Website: ulta-beauty
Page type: account-selection
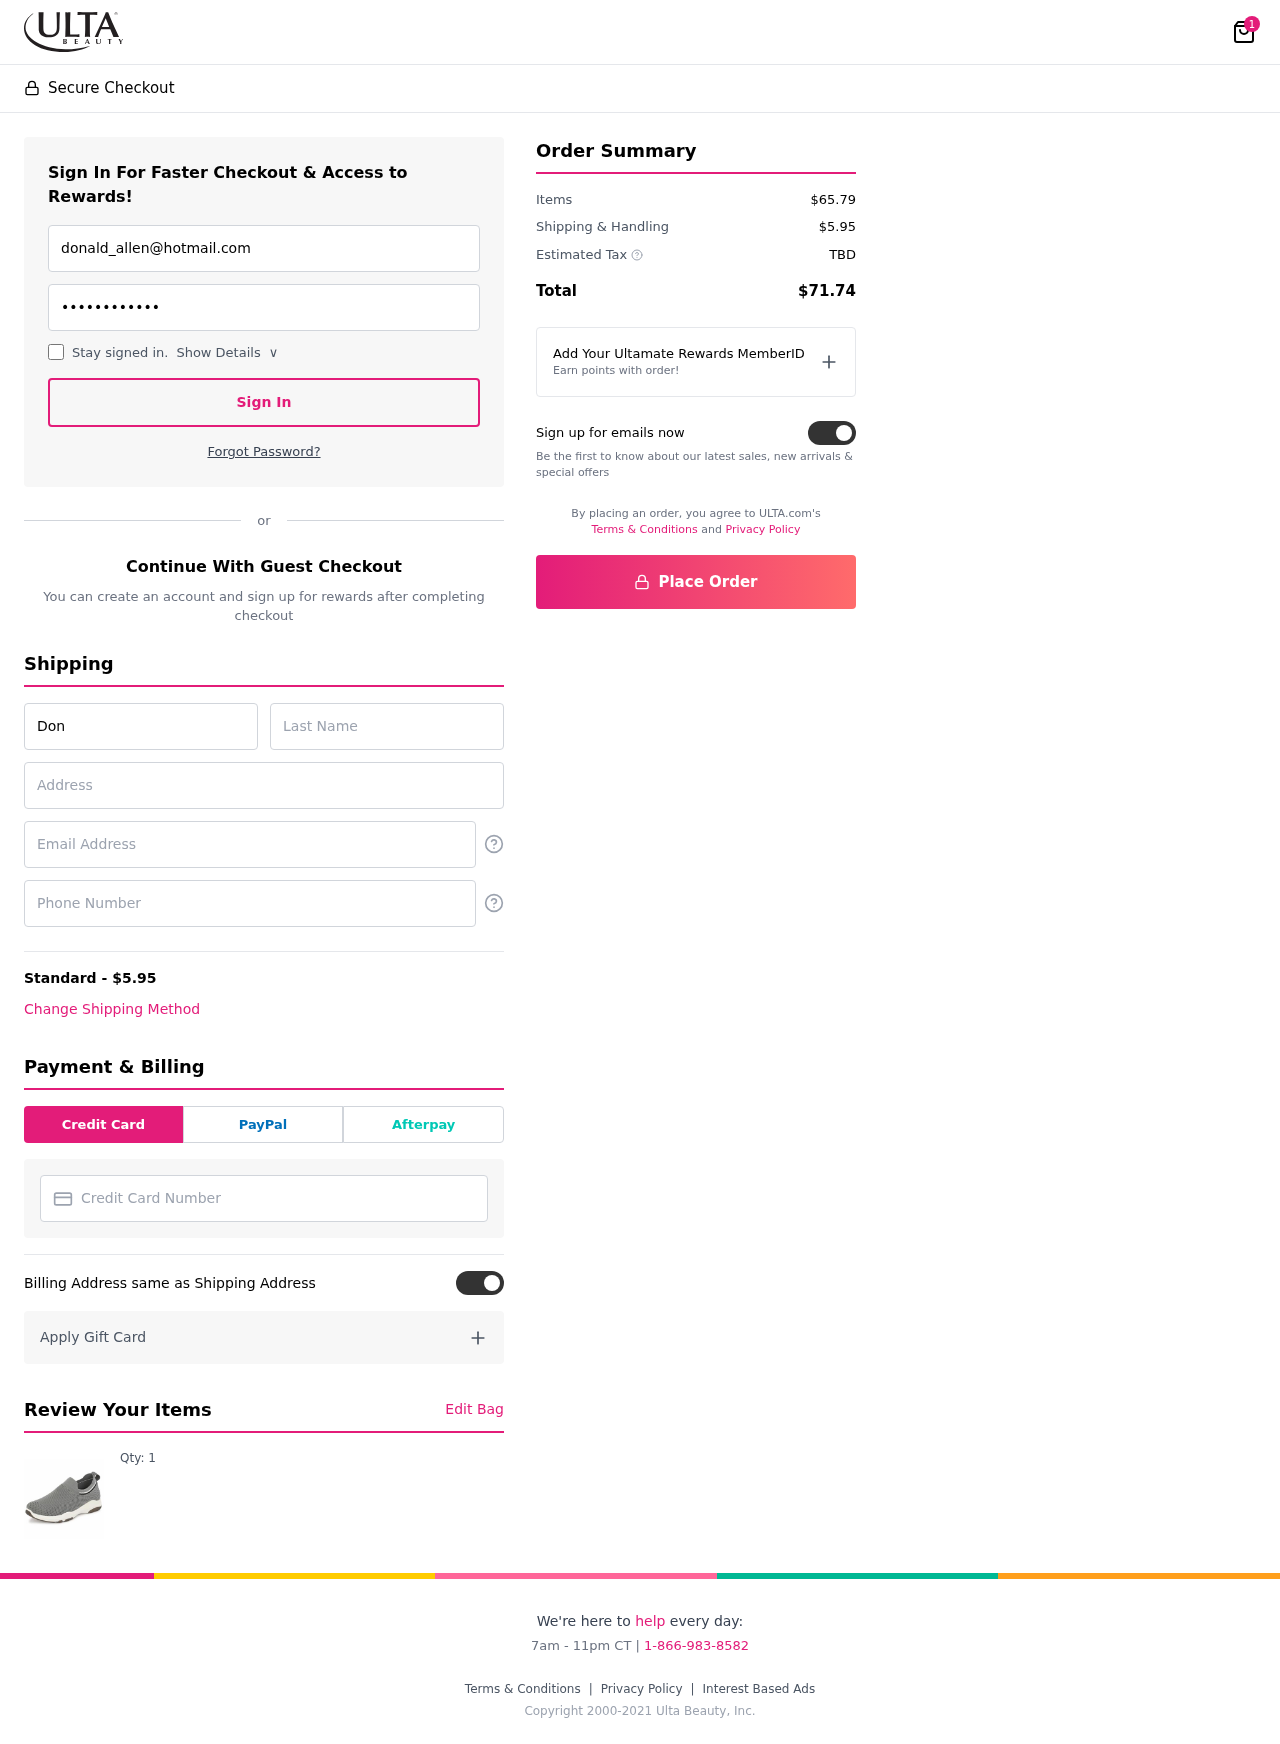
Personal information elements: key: PII_CARD_NUMBER
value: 6011 9553 0561 7457
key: PII_EMAIL
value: donald_allen@hotmail.com
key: PII_EMAIL2
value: donald_allen@hotmail.com
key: PII_FIRSTNAME
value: Donald
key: PII_LASTNAME
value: Allen
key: PII_PHONE
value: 6186002580
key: PII_STREET
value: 031 Chandler Shore Suite 385
Product elements: key: PRODUCT1_QUANTITY
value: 1
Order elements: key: ORDER_NUM_ITEMS
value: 1
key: ORDER_SHIPPING_COST
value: $5.95
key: ORDER_SUBTOTAL
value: $65.79
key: ORDER_TAX
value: TBD
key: ORDER_TOTAL
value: $71.74